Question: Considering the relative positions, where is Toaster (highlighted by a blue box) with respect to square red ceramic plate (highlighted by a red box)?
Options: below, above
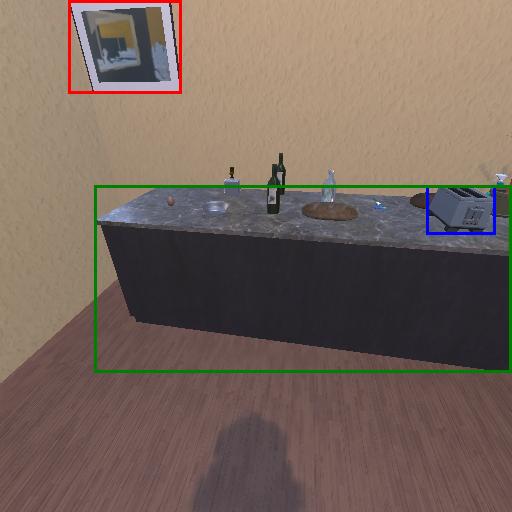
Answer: below